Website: macys
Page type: customer-info-address
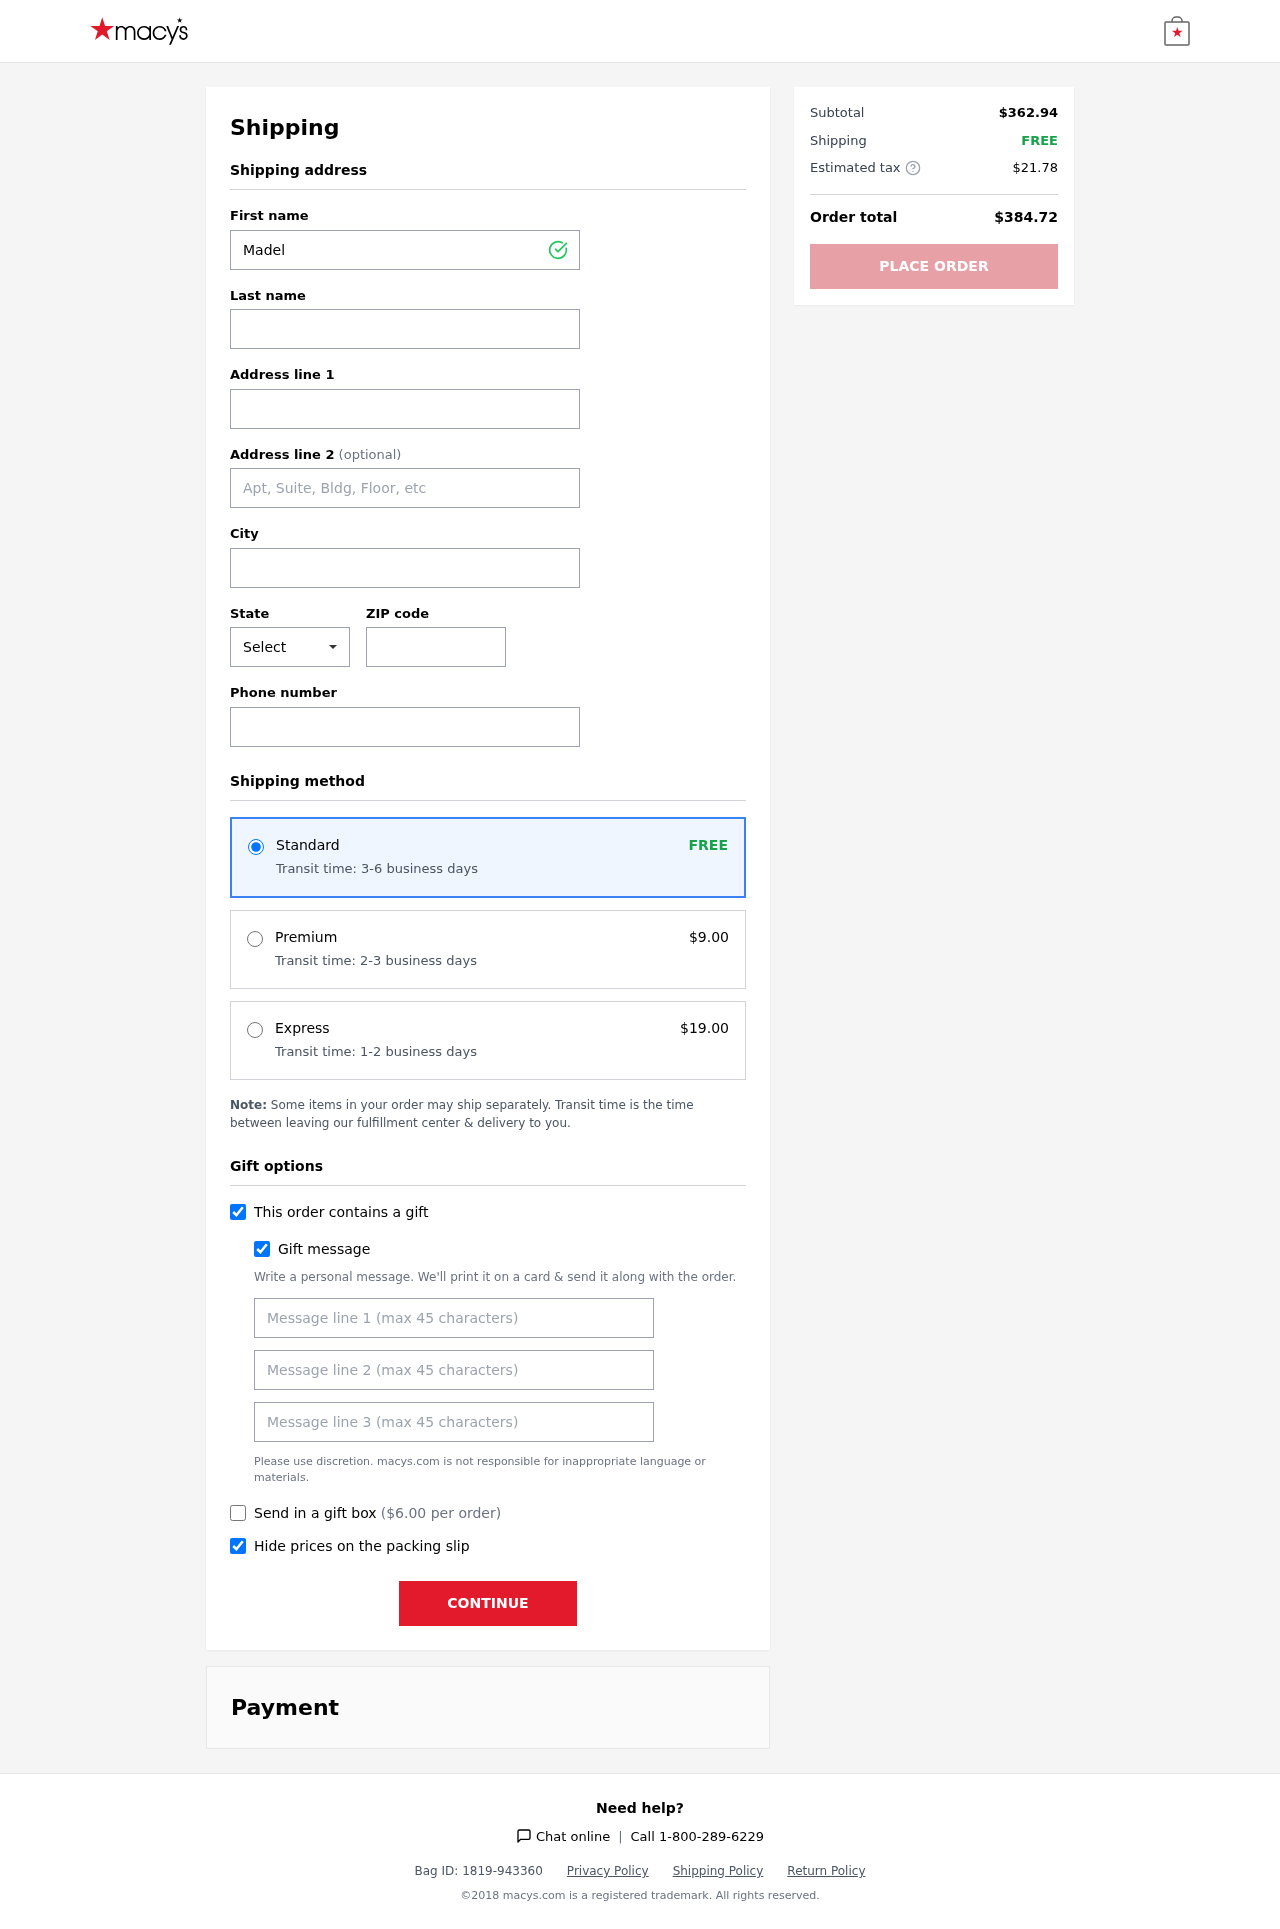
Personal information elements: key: PII_CITY
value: New Carla
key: PII_FIRSTNAME
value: Madeline
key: PII_GIFT_MESSAGE
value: Hey Michael, I thought you’d enjoy these new sandals for those sunny days ahead! Can’t wait to see you rock them on our next outing. Hope they bring a little extra joy to your summer!  Madeline
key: PII_LASTNAME
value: Bryant
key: PII_PHONE
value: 7595416465
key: PII_POSTCODE
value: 36499
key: PII_STATE_ABBR
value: TN
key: PII_STREET
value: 04924 Smith Trail
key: PII_STREET2
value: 24092 Peters Rest Suite 081
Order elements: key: ORDER_SHIPPING_STANDARD
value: FREE
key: ORDER_SHIPPING_STANDARD_TIME
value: Transit time: 3-6 business days
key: ORDER_SHIPPING_PREMIUM
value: $9.00
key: ORDER_SHIPPING_PREMIUM_TIME
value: Transit time: 2-3 business days
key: ORDER_SHIPPING_EXPRESS
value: $19.00
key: ORDER_SHIPPING_EXPRESS_TIME
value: Transit time: 1-2 business days
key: ORDER_GIFT_BOX_FEE
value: $6.00
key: ORDER_SUBTOTAL
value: $362.94
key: ORDER_SHIPPING_COST
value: FREE
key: ORDER_TAX
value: $21.78
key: ORDER_TOTAL
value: $384.72